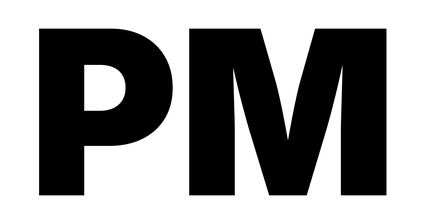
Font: Inter_Black